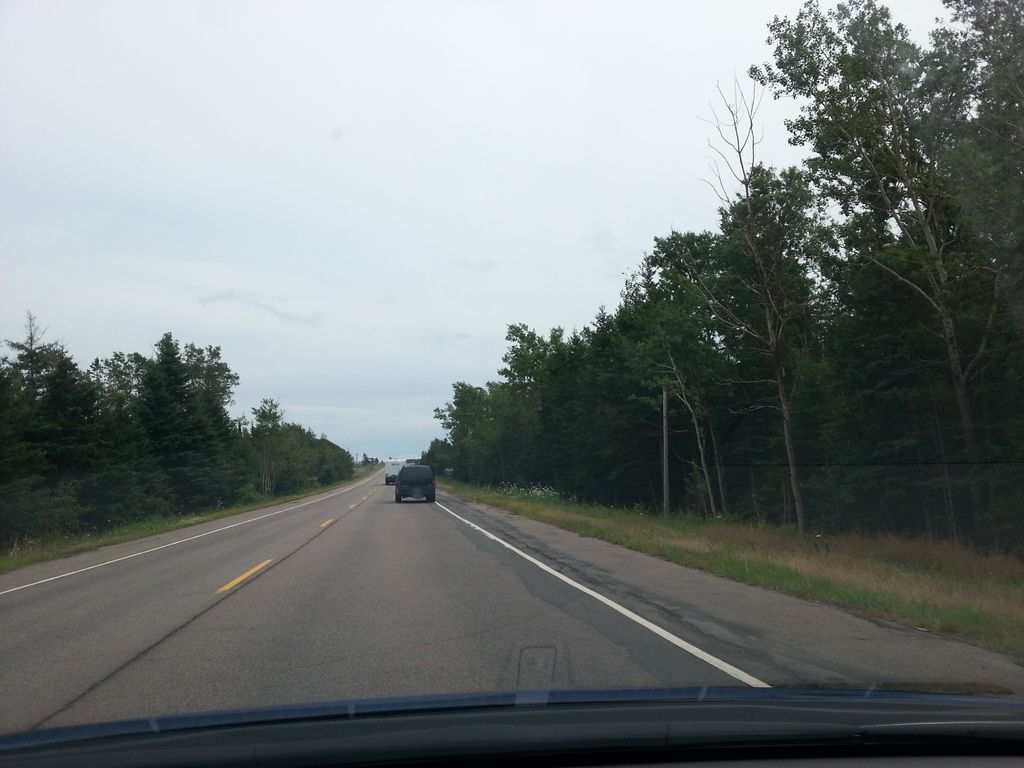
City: charlottetown